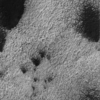
Label: not_dusty